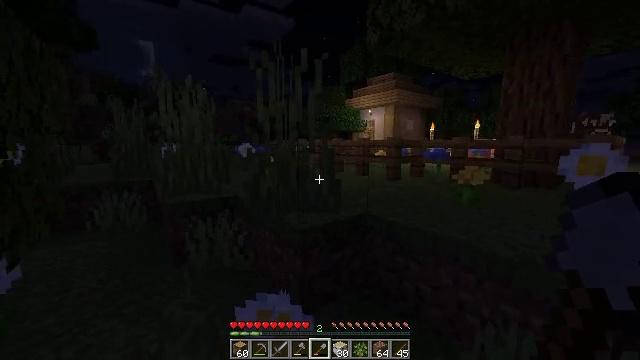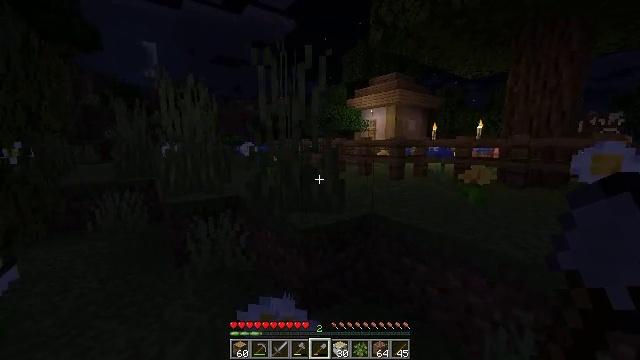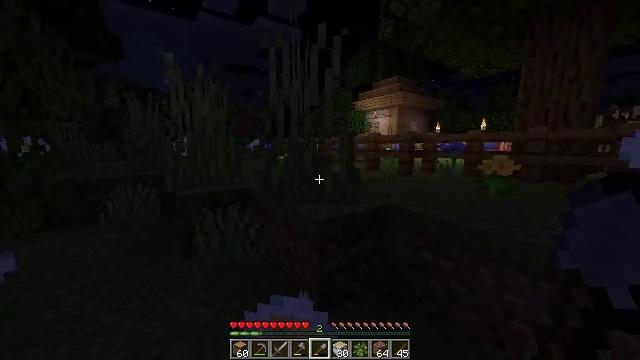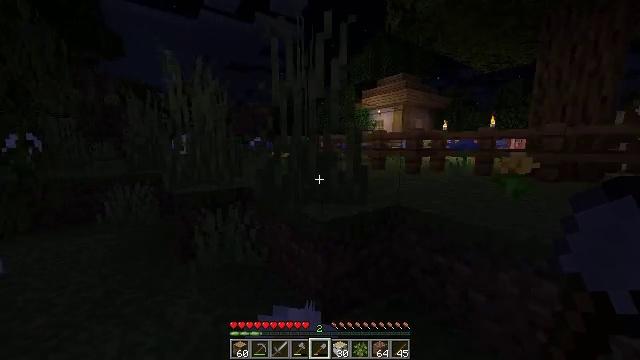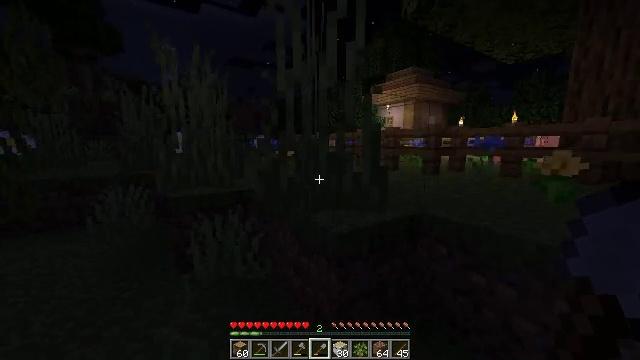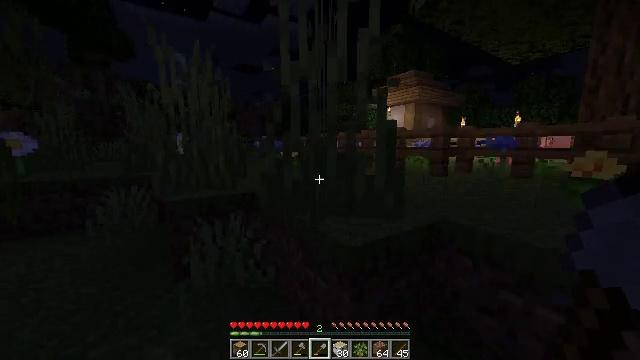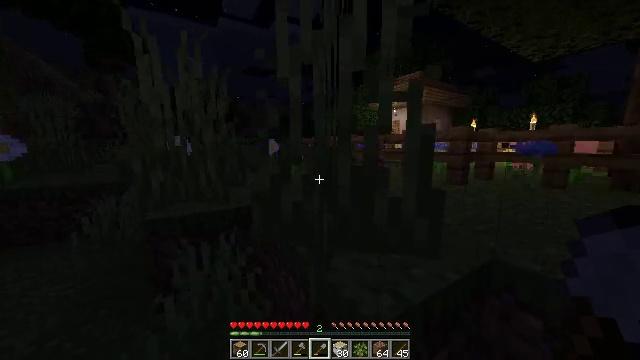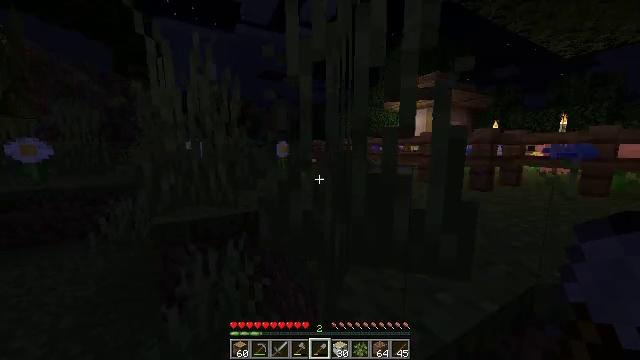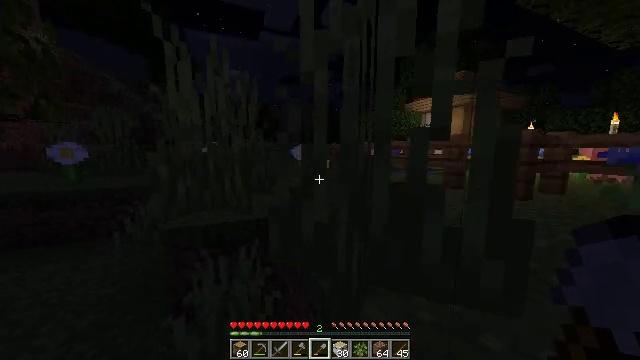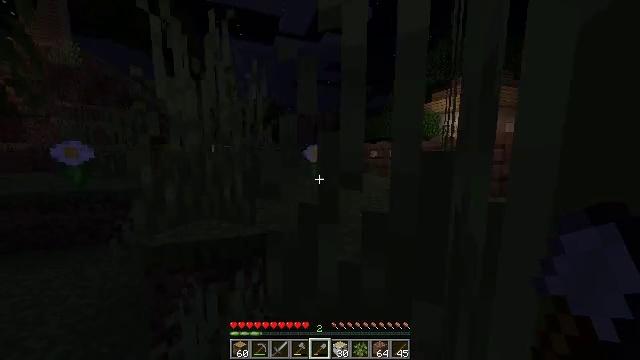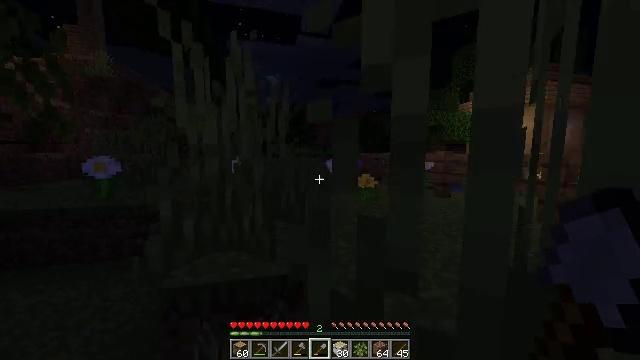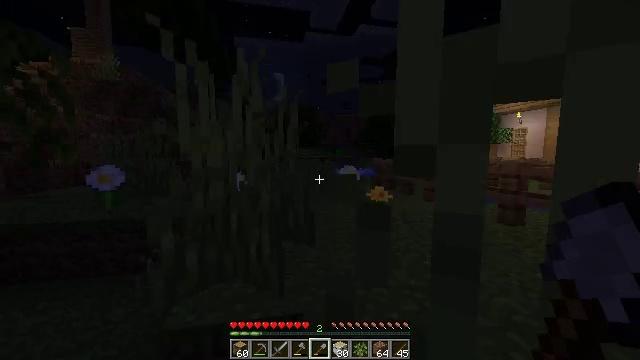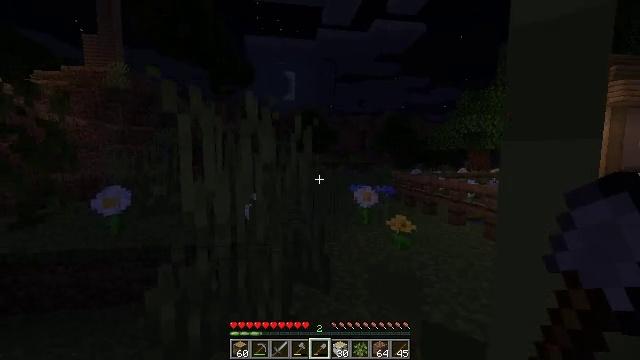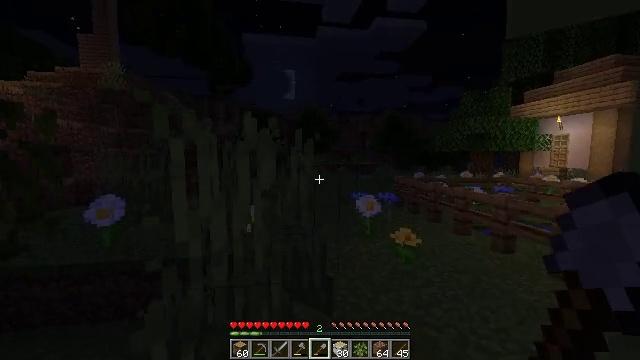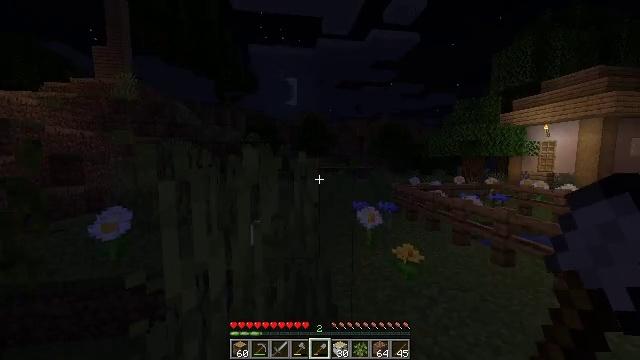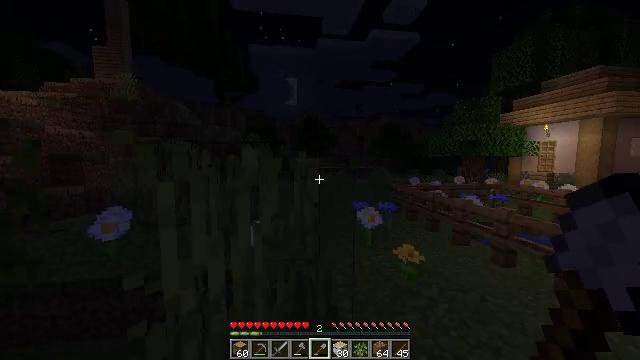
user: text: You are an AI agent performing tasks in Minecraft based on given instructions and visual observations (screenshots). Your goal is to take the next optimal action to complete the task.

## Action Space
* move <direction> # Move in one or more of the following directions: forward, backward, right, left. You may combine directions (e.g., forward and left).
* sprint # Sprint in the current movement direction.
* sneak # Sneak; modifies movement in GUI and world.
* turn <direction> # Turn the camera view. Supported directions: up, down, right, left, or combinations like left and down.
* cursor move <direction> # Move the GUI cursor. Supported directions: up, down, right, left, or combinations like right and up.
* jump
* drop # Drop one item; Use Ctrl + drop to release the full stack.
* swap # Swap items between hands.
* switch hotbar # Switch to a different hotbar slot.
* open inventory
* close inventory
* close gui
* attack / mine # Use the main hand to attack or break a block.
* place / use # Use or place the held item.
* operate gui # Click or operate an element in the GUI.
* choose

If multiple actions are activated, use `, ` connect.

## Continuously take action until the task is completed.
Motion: motion action
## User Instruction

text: Collect the yellow bed from its place.
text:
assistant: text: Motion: move forward, sprint
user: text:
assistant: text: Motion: move forward, sprint, turn left
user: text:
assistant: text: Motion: move forward, sprint
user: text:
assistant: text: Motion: move forward, sprint, turn left
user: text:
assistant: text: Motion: move forward, sprint
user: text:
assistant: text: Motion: move forward, sprint, turn left
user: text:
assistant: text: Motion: move forward, sprint, turn left
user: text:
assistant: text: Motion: move forward, sprint, turn left
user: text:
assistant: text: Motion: move forward, sprint, turn left
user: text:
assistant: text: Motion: move forward, sprint, turn left, jump
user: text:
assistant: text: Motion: move forward, sprint, turn left, jump
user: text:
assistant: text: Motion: move forward, sprint, turn left, jump
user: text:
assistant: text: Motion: move forward, sprint, jump
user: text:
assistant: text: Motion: move forward, sprint
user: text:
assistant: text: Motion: move forward, sprint
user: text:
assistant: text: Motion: move forward, sprint
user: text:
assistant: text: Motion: move forward, sprint
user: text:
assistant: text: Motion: move forward, sprint
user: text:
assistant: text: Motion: move forward, sprint
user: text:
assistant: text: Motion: move forward, sprint
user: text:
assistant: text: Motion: move forward, sprint
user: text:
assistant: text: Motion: move forward, sprint
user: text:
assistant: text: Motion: move forward, sprint
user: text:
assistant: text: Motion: move forward, sprint
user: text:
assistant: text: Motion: move forward, sprint
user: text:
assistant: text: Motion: move forward, sprint
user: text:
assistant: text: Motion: move forward, sprint
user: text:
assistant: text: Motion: move forward, sprint, turn right
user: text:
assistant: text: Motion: move forward, sprint, turn right
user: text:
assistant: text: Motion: move forward, sprint, turn right and down